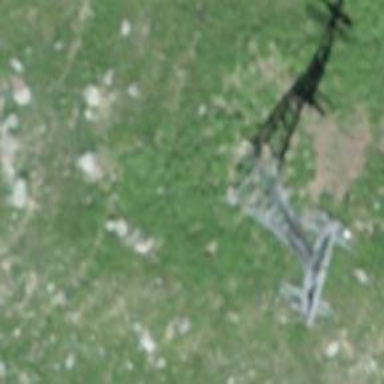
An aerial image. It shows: Pylon for aerialway.